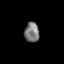
Tissue: prostate
Cell type: Myeloid cells
Senescence score: 0.8321
Nuclear area (px): 286
Mean DAPI intensity: 120.878